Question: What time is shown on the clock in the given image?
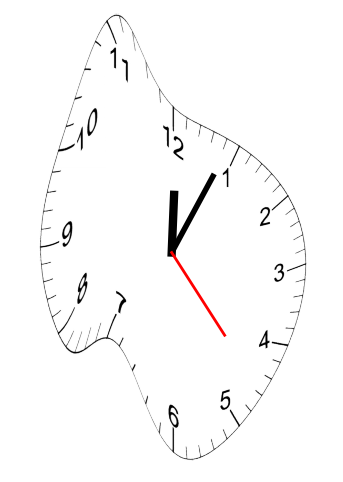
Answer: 12:04:23